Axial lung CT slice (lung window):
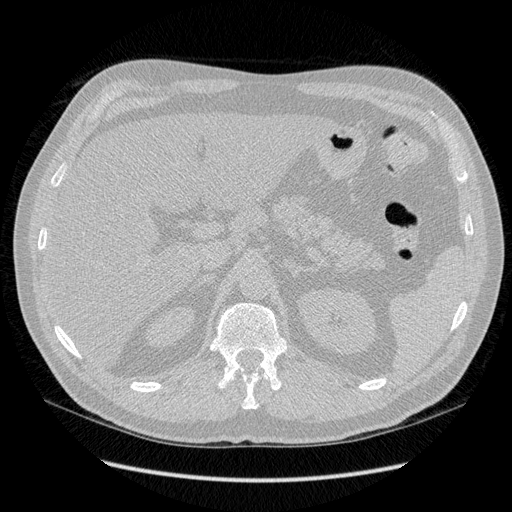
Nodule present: no